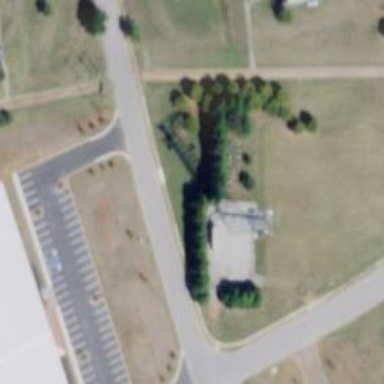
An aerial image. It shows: Communication mast tower.